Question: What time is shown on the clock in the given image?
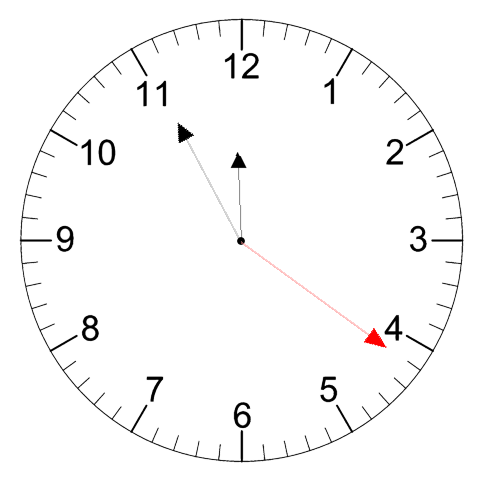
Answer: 11:55:21